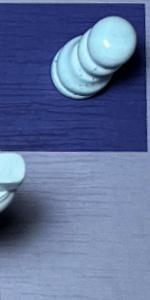
Label: Empty